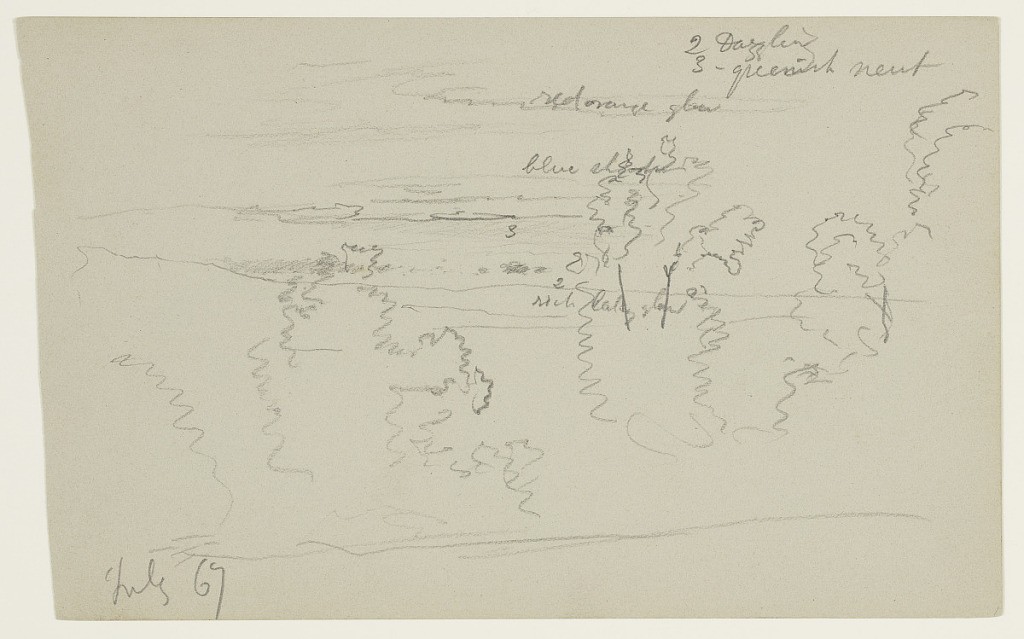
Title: Sunset over the Hudson River Valley, Hudson, New York
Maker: Frederic Edwin Church, American, 1826–1900
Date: July 1867
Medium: Graphite on gray-green paper
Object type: Drawing
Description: Landscape sketch showing a view of cloud at sunset over the Hudson River Valley, as seen from a point on or near the artist's property in Hudson, New York. Gently sloping terrain stretches across the foreground and hosts several loosely rendered trees, though which the sunset scene is visible. In the sky above and beyond these trees, the long, undulating form of a large cloud bank extends across the sky. Layers of other puffy and wispy clouds are variously illuminated in the sky above.